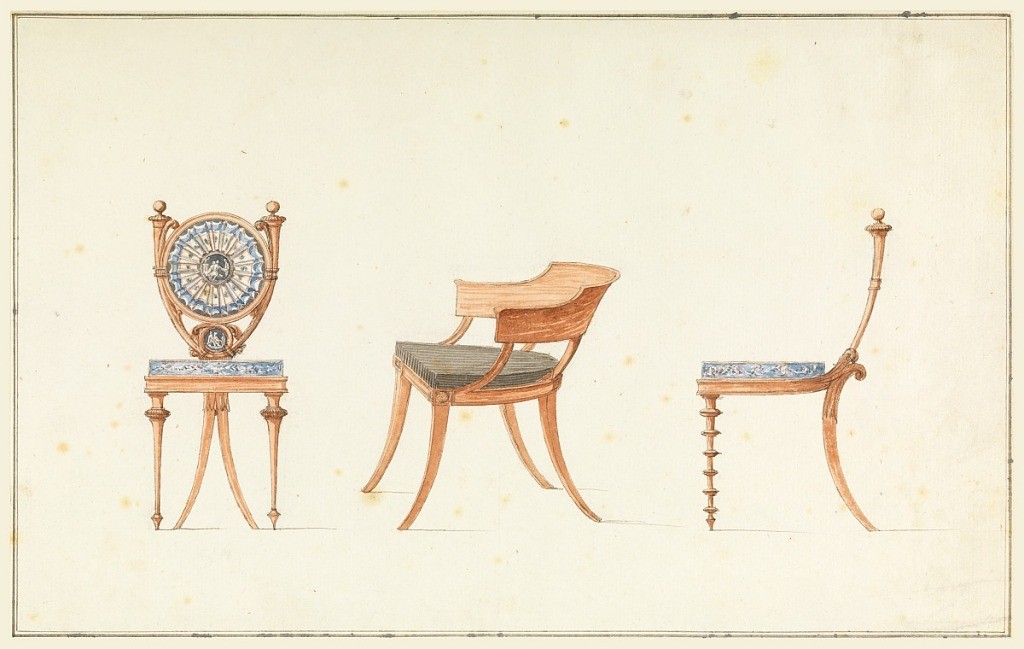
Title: Designs for Three Chairs
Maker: Jean Démosthène Dugourc, French, 1749–1825
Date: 1790
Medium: Pen and brown ink, brush and wash, graphite on white laid paper
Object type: Drawing
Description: Showing three chairs, left, shown frontally, rear legs are in center and forked; back consists mainly of a disk between two horns. Center, obliquely shown, plan arm chair; right, foreleg surrounded by disks.